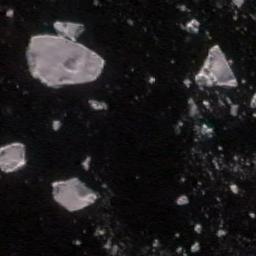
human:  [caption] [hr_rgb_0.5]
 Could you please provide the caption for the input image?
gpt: There are many ice on the black sea .

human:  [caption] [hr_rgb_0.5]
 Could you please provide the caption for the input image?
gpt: Sea ice is surrounded by water .

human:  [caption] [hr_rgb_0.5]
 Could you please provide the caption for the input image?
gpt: Several large pieces of sea ice and some small pieces of ice sea float in the deep blue sea .

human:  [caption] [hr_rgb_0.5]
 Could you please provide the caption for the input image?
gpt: Many ice cubes of various sizes are scattered floating on the blue sea .

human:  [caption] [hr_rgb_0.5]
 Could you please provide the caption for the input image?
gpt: There are some pieces of sea ice .